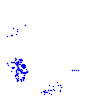
Particle: electron